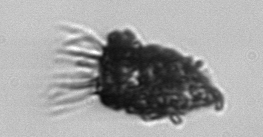
Label: Tintinnopsis